Question: My query -
'''
select cu.CustomerID,cu.FirstName,cu.LastName, COUNT(si.InvoiceID)as inv --1
from Customer as cu inner join SalesInvoice as si --2
on cu.CustomerID = si.CustomerID -- 3
-- put the WHERE clause here ! --4
group by cu.CustomerID,cu.FirstName,cu.LastName -- 5
where cu.FirstName = 'mark' -- 6
'''
Output with correct code -

Error i get - Incorrect syntax near the keyword 'where'.
Can you tell me why I get this error ?
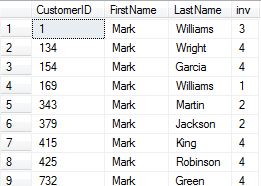
Answer: You have the order wrong. The 'WHERE' clause goes before the 'GROUP BY':
'''
select cu.CustomerID,cu.FirstName,cu.LastName, COUNT(si.InvoiceID)as inv
from Customer as cu
inner join SalesInvoice as si
on cu.CustomerID = si.CustomerID
where cu.FirstName = 'mark'
group by cu.CustomerID,cu.FirstName,cu.LastName
'''
If you want to perform a filter after the 'GROUP BY', then you will use a 'HAVING' clause:
'''
select cu.CustomerID,cu.FirstName,cu.LastName, COUNT(si.InvoiceID)as inv
from Customer as cu
inner join SalesInvoice as si
on cu.CustomerID = si.CustomerID
group by cu.CustomerID,cu.FirstName,cu.LastName
having cu.FirstName = 'mark'
'''
A 'HAVING' clause is typically used for aggregate function filtering, so it makes sense that this would be applied after the 'GROUP BY'
To learn about the order of operations here is <URL>. From the article the order of operation in SQL is:
>
'''
FROM clause
WHERE clause
GROUP BY clause
HAVING clause
SELECT clause
ORDER BY clause
'''
Using this order you will apply the filter in the 'WHERE' prior to a 'GROUP BY'. The 'WHERE' is used to limit the number of records.
Think of it this way, if you were applying the 'WHERE' after then you would return more records then you would want to group on. Applying it first, reduces the recordset then applies the grouping.